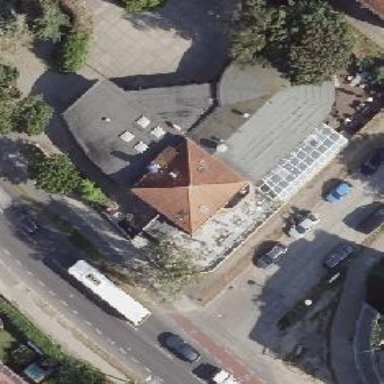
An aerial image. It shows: Restaurant.